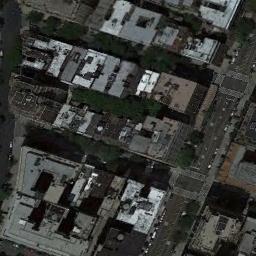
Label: commercial_area